Question: In Windows 7, I have an executable A.exe. I want that when the user launches it (by double click), it prompts for administrator privileges. I know it can be done graphically by selecting "Run this program as an administrator" then pressing "Change settings for all users" in the properties dialog, like this :

But I need a command line that does exactly the same thing. How to achieve that ?
I don't want to run A.exe as admin from the command line. For now A.exe doesn't prompt for admin privileges during launch. I want a batch program B.bat such that when I launch B.bat, it will change this behavior of A.exe. So after successful execution of B.bat, when any user launches A.exe by double click (not from command line), it prompts for admin privileges. B.bat doesn't execute A.exe, it only changes this "setting" of A.exe. I now it's not so easy to understand ...
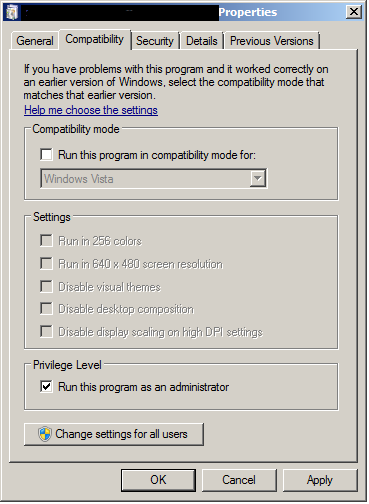
Answer: Found a solution ! The key is to <URL> to the exe.